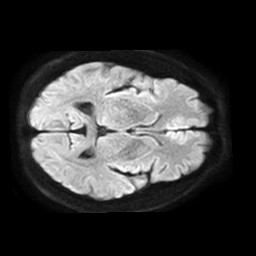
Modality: TRACE
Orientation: axial
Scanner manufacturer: philips
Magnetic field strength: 1.5 T
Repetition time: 3.486 s
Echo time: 0.07078 s